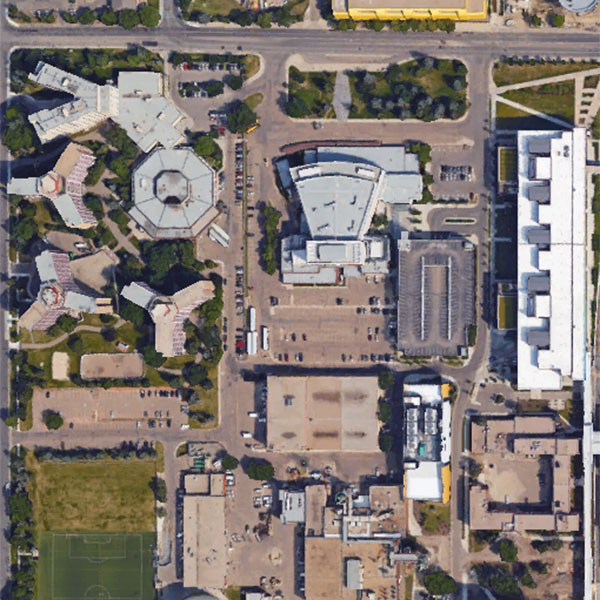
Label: School